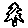
Label: tree